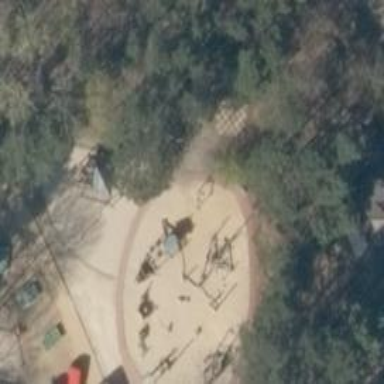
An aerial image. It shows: Playground featuring swings.